Question: who can tell me why the radio button has this strange behaviour as you can see in the picture?

it's not aligned correctly.why there is that line? I didn't applied any css style.
here it is the html code:
'''
<div class = "ui-grid-a">
<div class = "ui-block-a">
<div data-role="fieldcontain" class="ui-hide-label">
<label for"date">Birth Date</label>
<input type="datetime" name="dt" id="dt" value="" placeholder="Birth Date" style="width: 50%"/>
</div>
</div>
<div class = "ui-block-b">
<div data-role="fieldcontain">
<fieldset data-role="controlgroup" data-type="horizontal">
<input type="radio" name="male" id="male" value="male" />
<label for="male">M</label>
<input type="radio" name="female" id="female" value="female" />
<label for="female">F</label>
</fieldset>
</div>
</div>
</div>
'''
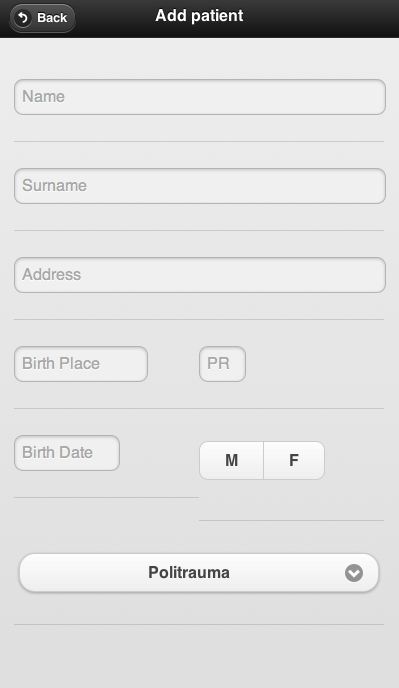
Answer: It appears as if the CSS controlling the 'fieldset' surrounding your radio buttons is the culprit. I pulled the following from the <URL>.
'''
.ui-controlgroup, fieldset.ui-controlgroup { padding: 0; margin: .5em 0 1em; }
'''
There is a top margin of '.5em' and a bottom margin of '1em'. Adjust those to see if it makes any difference at all.